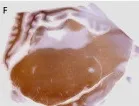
Neuropathological features of concurrent MS and ALS. PLP-stained section. Of pons (with cerebellum) demonstrating periventricular and parenchymal demyelination.
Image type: pathology (immunostaining)